Field crop: maize
Growth stage: 2
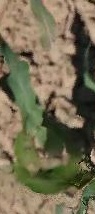
Species: maize